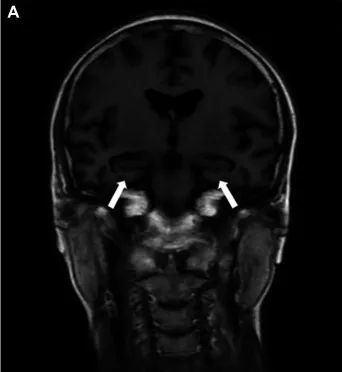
Cranial MRI showed bilateral hippocampal atrophy with medial temporal lobe atrophy (MTA) of grade 2. White arrow).
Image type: radiology (mri)